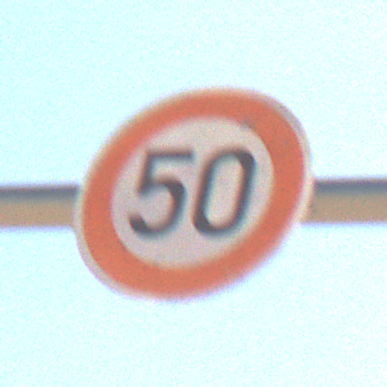
Verkehrszeichen: Geschwindigkeit50
Umgebung: Outdoor, Nature
Tageszeit: Midday
Wetter: Clear
Licht: Natural
Jahreszeit: NotSpecified
Kontrast: HighContrast